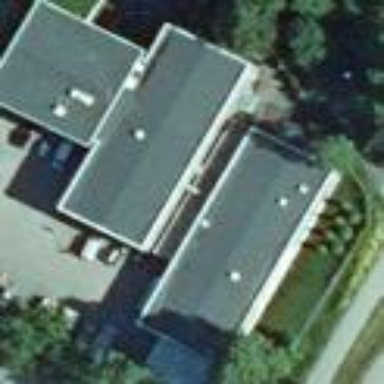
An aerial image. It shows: Office building.